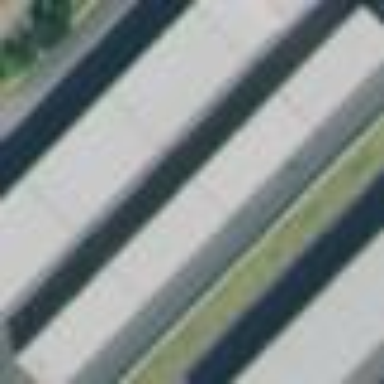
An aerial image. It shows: Warehouse building.